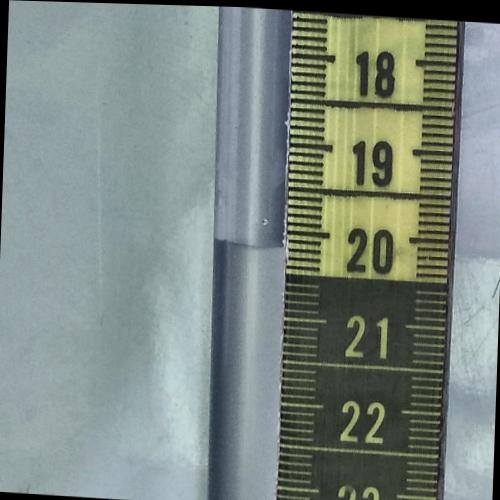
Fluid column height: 20.2 cm